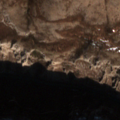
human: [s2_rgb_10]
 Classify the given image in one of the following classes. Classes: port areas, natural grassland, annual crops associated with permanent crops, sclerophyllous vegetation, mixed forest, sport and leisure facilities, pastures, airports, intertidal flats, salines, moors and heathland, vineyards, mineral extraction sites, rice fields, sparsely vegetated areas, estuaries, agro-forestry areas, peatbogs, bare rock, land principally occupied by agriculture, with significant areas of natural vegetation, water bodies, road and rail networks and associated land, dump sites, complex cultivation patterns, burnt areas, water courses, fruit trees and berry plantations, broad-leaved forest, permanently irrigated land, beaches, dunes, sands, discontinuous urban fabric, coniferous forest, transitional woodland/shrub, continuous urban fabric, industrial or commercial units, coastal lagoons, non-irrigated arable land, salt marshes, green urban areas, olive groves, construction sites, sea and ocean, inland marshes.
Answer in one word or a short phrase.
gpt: broad-leaved forest, natural grassland, transitional woodland/shrub